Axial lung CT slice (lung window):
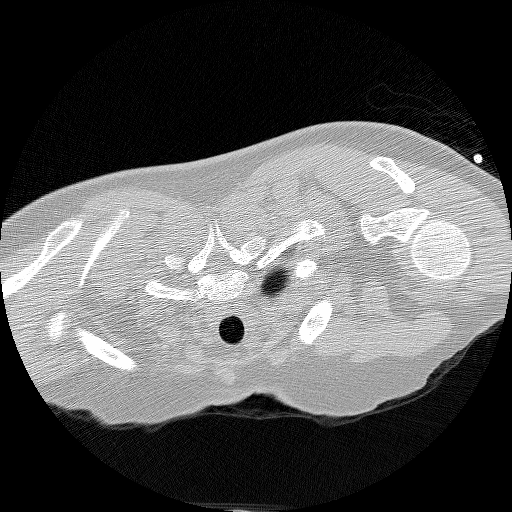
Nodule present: no